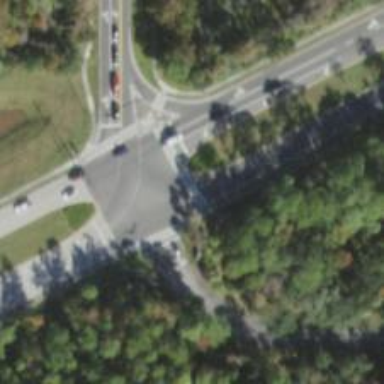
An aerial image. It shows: Marked crossing on footway.